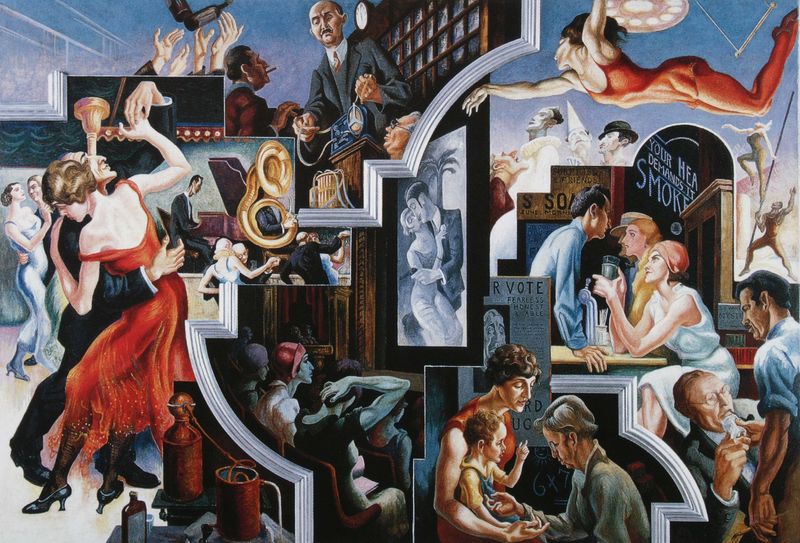
Titel: City Activities with Dance Hall (Mural from the series America Today)
Künstler: Thomas Hart Benton
Institution: Collection AXA Financial, Inc.
Schlagwörter: himmel, mann, weiß, frauen, menschen, mädchen, sitzen, bar, frankreich, frau, kleid, männer, zeichnung, rot, tanz, trinken, rahmen, hände, familie, kind, paar, instrumente, musik, tanzen, theater, schrift, unterhaltung, tanzsaal, baby, amerika, pfeife, rauchen, junge, surrealismus, schweben, restaurant, zirkus, arzt, freud, kino, zahnarzt, paare, artist, artisten, börse, trompete, tuba, zwanziger jahre, charlestone, lebenszyklus, modernes leben, trombone, vote